Question: I wish to perform an action if a file does not exists in bash with the following command:
'''
if [ ! -a $HOME/.some_directory ] ; then
# do something
fi
'''
However the '#do something' part is always executed regardless of the existence of '$HOME/.some_directory'.
I've created a small test where I have tried all cases:
- - - -
Here is a screenshot of the result:

Notes:
- '~/bin''~/bina'- '4.3.18'- '$HOME''~'<URL>
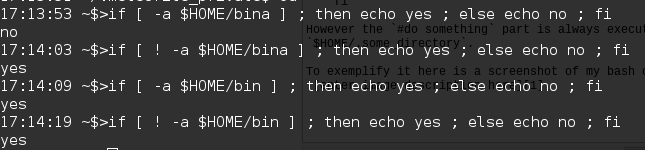
Answer: This behavior is <URL>:
> 3 arguments:-
In your case, '$2' is a '-a' which is a binary primary operator, so '$1' and '$3' are treated as binary tests. Single words are tested as if with '-n' ("is non-empty string").
This means that your test is equivalent to:
'''
[[ -n "!" && -n "$HOME/.some_directory" ]]
'''